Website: ulta-beauty
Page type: delivery-shipping
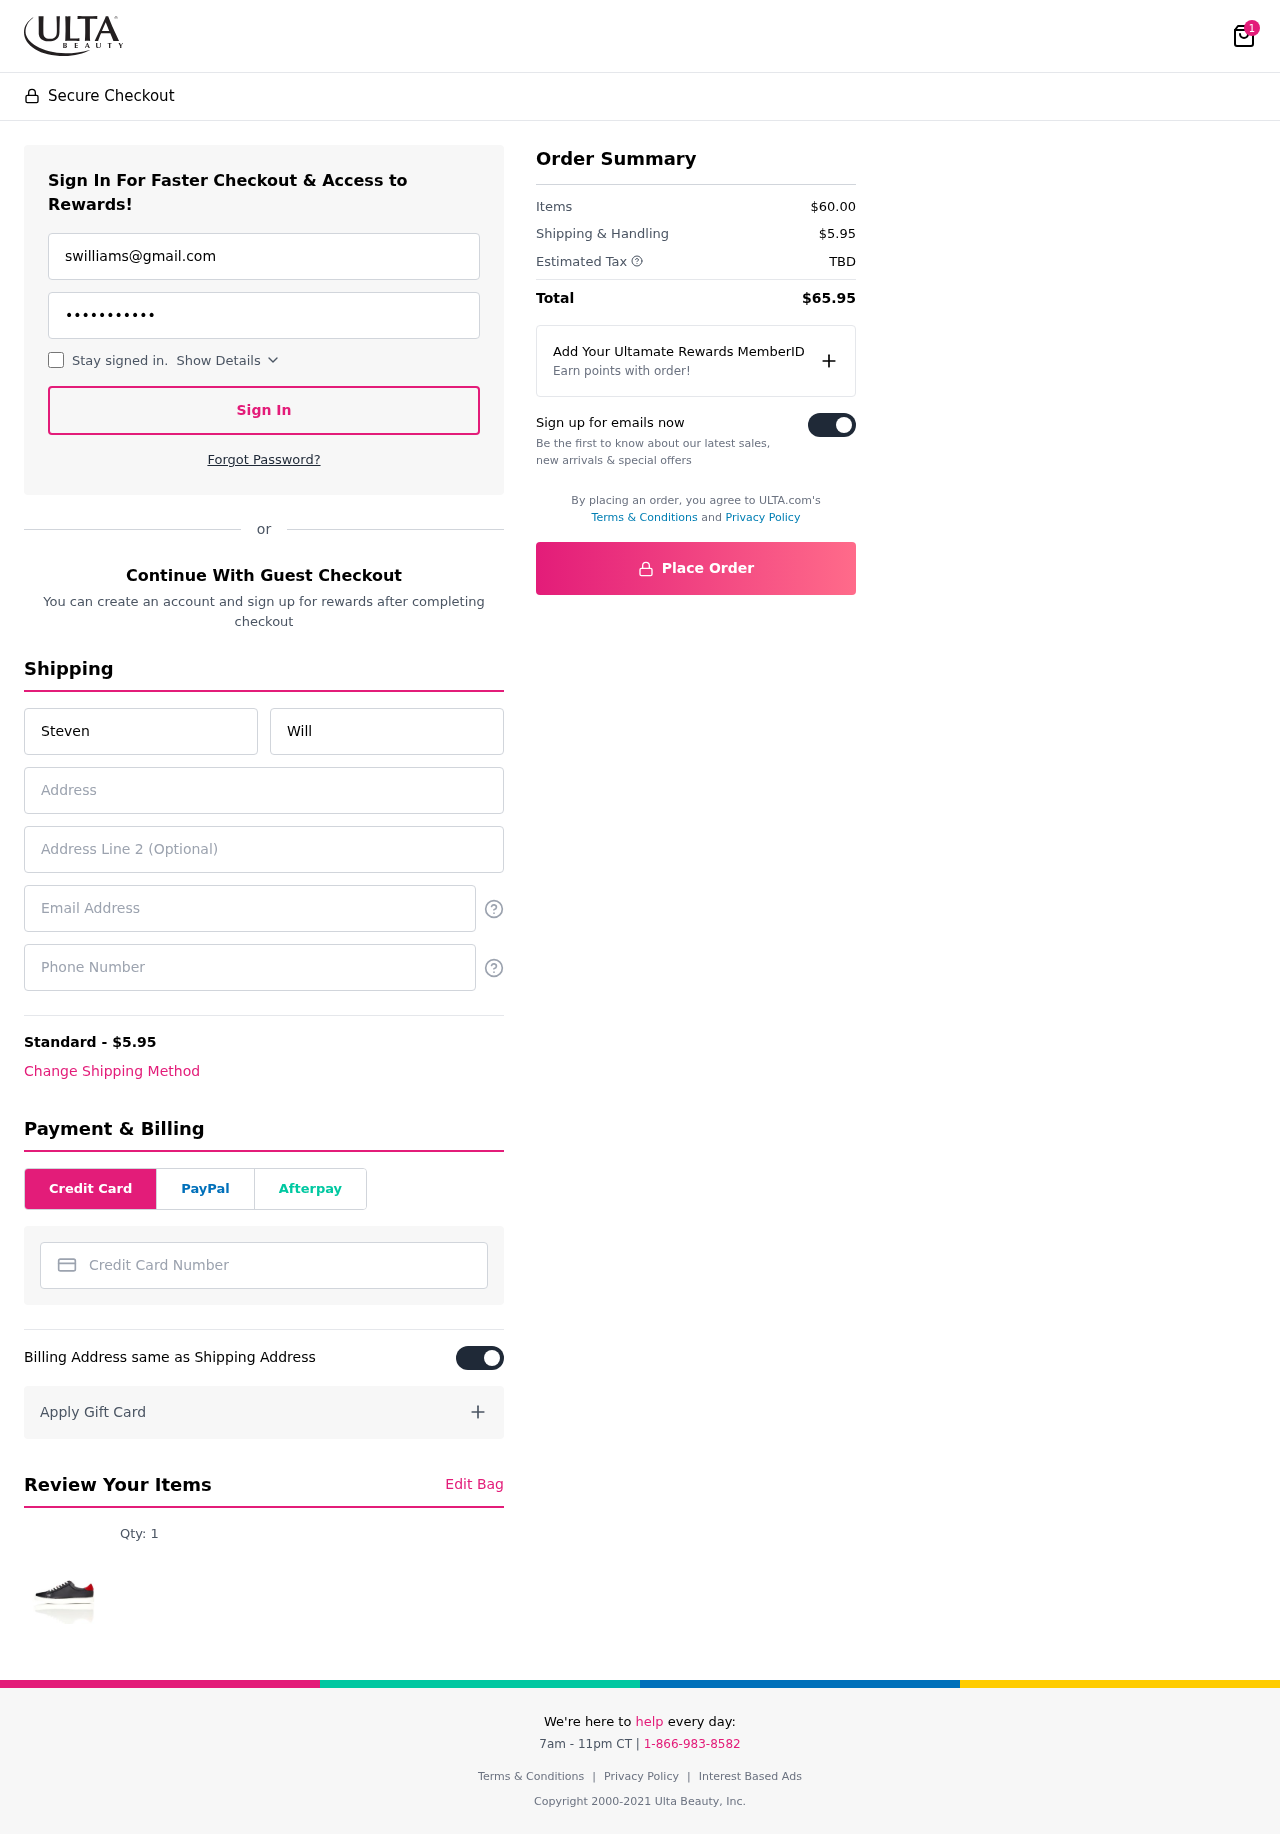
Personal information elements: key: PII_CARD_NUMBER
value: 6541 2958 1890 0580
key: PII_EMAIL
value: swilliams@gmail.com
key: PII_EMAIL2
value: swilliams@gmail.com
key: PII_FIRSTNAME
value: Steven
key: PII_LASTNAME
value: Williams
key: PII_PHONE
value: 7205703354
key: PII_STREET
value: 6090 Abigail Spring
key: PII_STREET2
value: Suite 611
Product elements: key: PRODUCT1_QUANTITY
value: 1
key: PRODUCT1
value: Qty: 1
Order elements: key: ORDER_NUM_ITEMS
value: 1
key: ORDER_SHIPPING_COST
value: $5.95
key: ORDER_SUBTOTAL
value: $60.00
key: ORDER_TAX
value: TBD
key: ORDER_TOTAL
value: $65.95